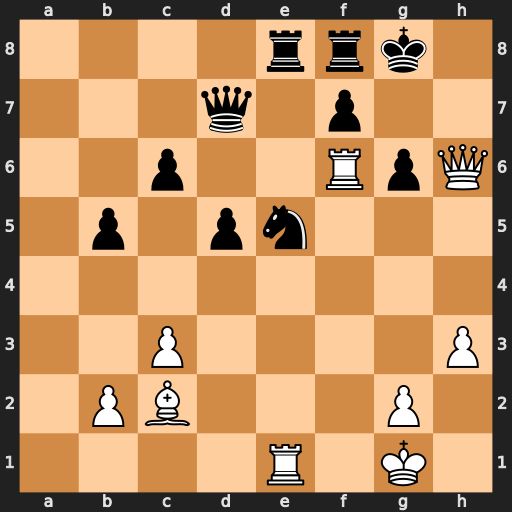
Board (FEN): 4rrk1/3q1p2/2p2RpQ/1p1pn3/8/2P4P/1PB3P1/4R1K1
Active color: w
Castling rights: -
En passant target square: -
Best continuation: Rxe5 Qa7+ Kh2 Qc7 Rxg6+ fxg6 Qxg6+